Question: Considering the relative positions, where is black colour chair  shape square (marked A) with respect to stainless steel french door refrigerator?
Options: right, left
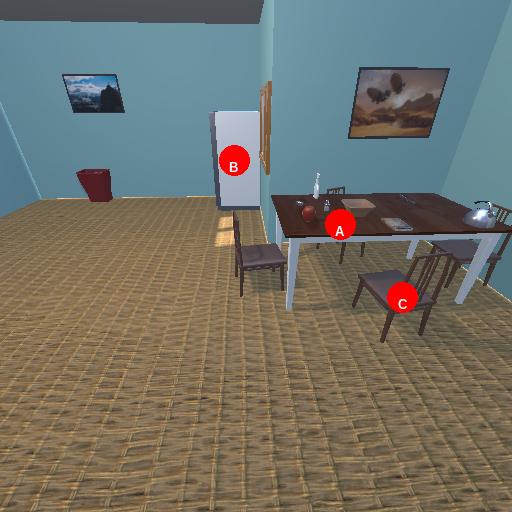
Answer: right